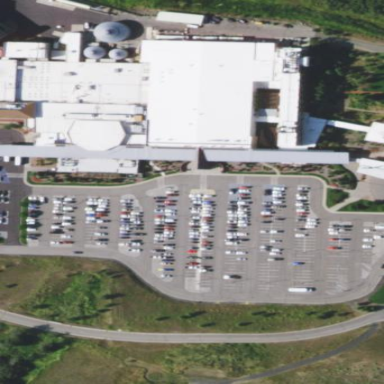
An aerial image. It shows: Casino building.